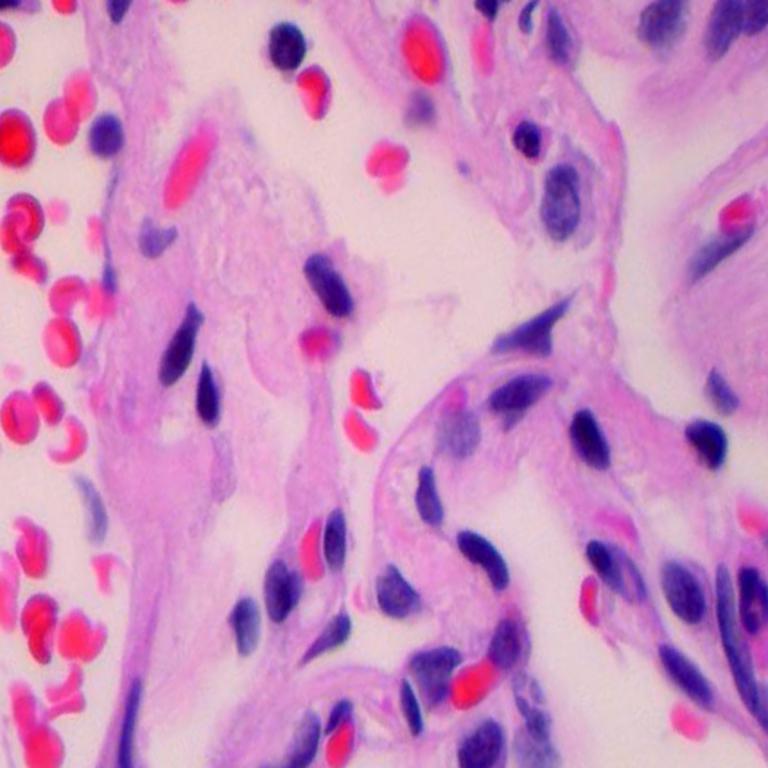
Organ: lung
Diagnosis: benign